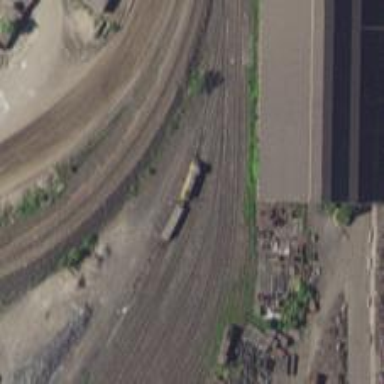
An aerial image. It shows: Railway spur service.